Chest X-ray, PA view. Patient: 41 years old, sex F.
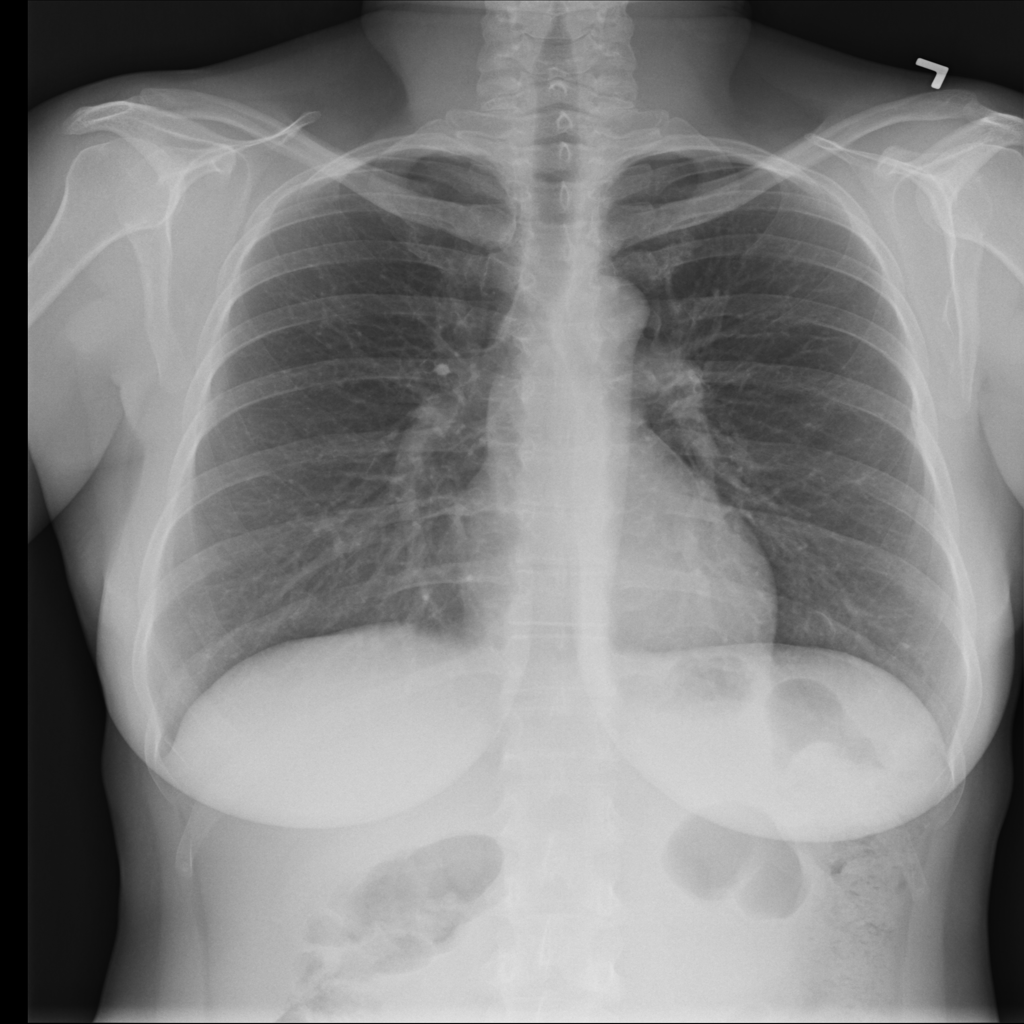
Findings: Infiltration